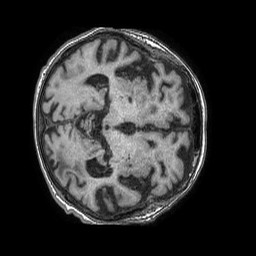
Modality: T1w
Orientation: axial
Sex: female
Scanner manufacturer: philips
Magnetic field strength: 1.5 T
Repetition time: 0.007529 s
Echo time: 0.003417 s